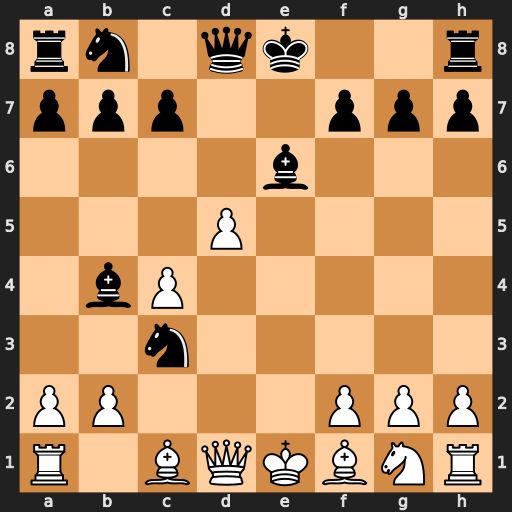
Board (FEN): rn1qk2r/ppp2ppp/4b3/3P4/1bP5/2n5/PP3PPP/R1BQKBNR
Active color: w
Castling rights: KQkq
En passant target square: -
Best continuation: bxc3 Bxc3+ Bd2